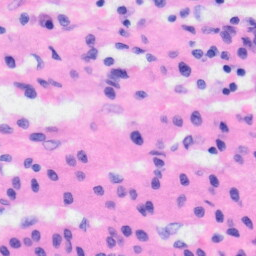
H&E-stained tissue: Liver